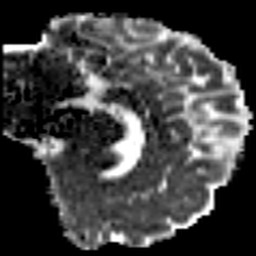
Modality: MD
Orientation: sagittal
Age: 25
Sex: male
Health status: ill
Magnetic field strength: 3 T
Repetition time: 9 s
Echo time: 0.093 s